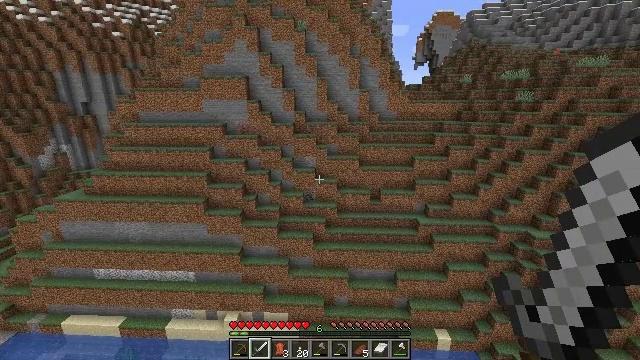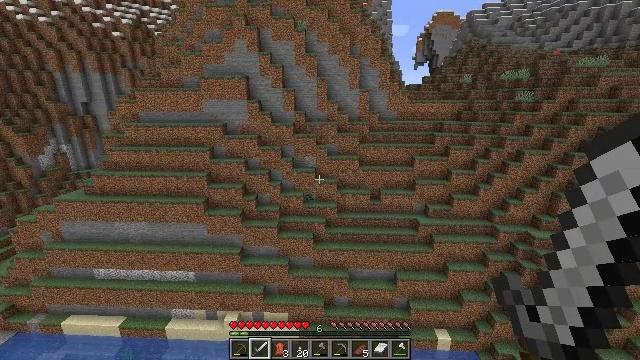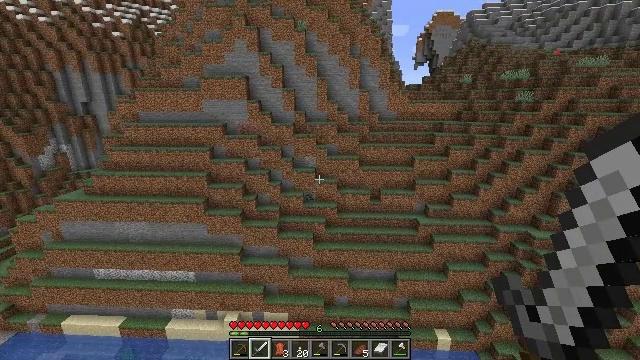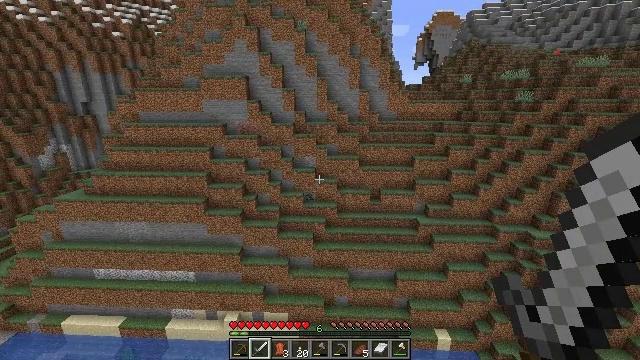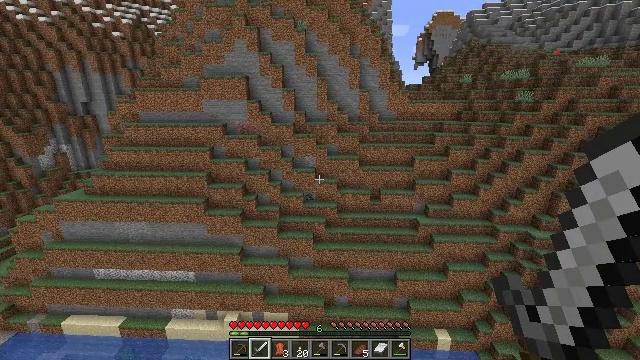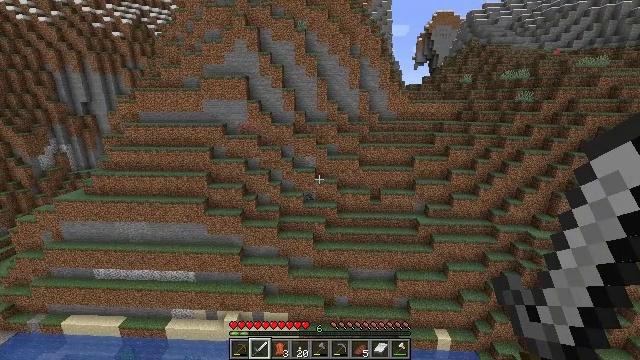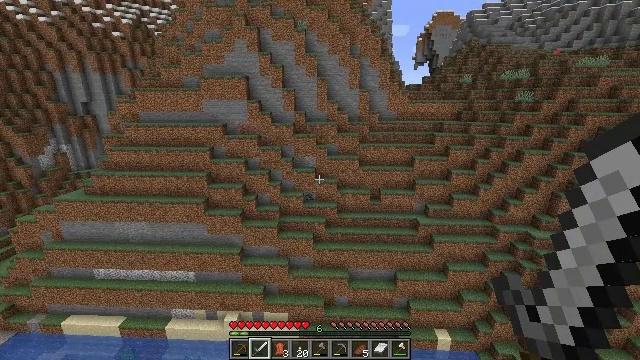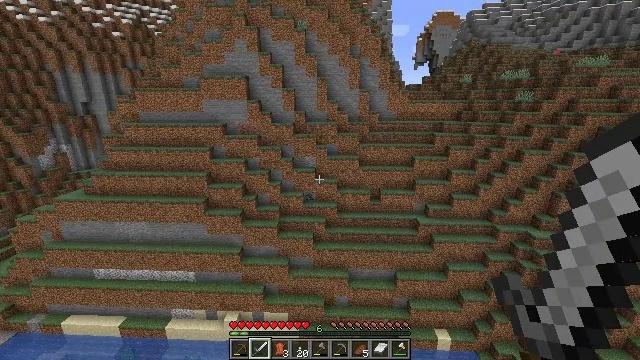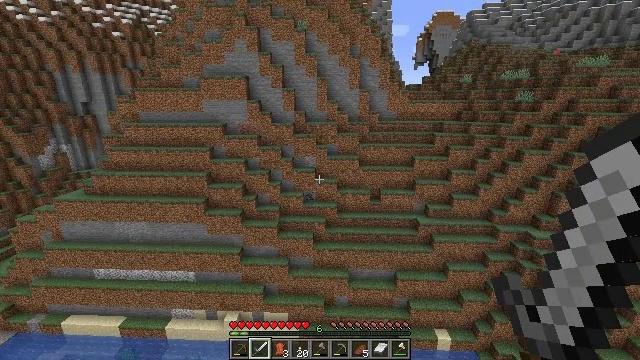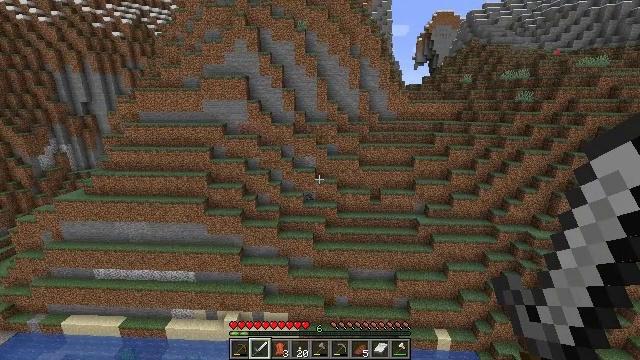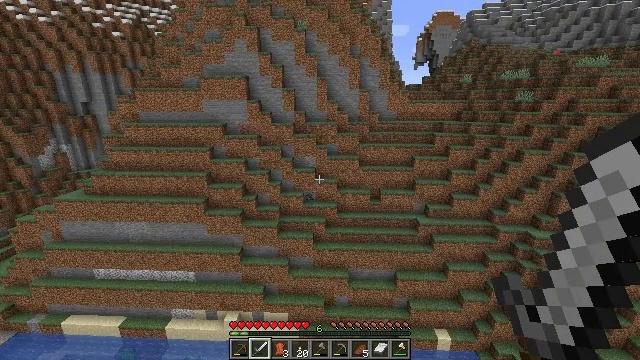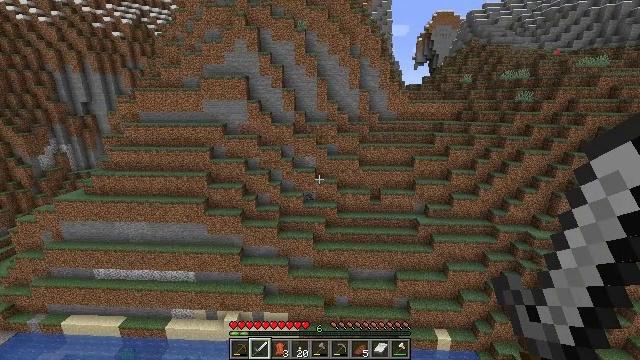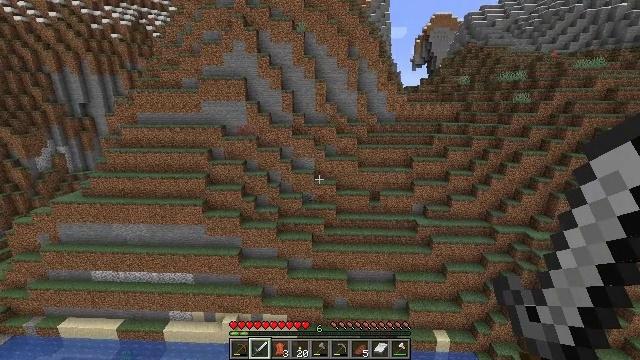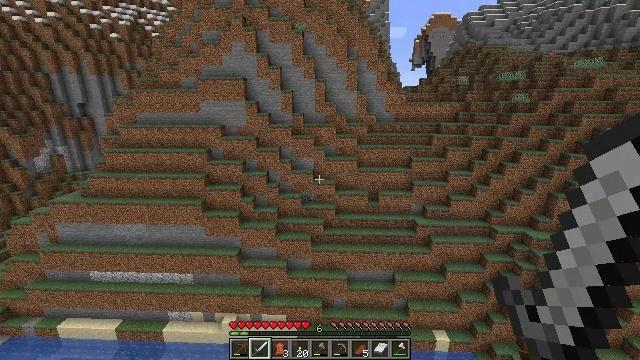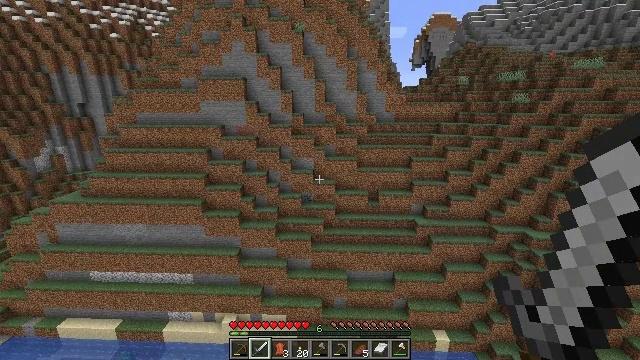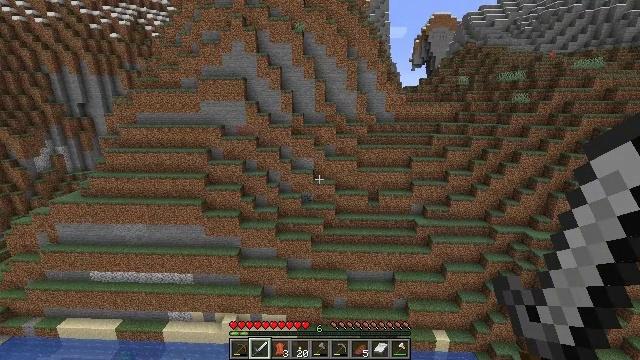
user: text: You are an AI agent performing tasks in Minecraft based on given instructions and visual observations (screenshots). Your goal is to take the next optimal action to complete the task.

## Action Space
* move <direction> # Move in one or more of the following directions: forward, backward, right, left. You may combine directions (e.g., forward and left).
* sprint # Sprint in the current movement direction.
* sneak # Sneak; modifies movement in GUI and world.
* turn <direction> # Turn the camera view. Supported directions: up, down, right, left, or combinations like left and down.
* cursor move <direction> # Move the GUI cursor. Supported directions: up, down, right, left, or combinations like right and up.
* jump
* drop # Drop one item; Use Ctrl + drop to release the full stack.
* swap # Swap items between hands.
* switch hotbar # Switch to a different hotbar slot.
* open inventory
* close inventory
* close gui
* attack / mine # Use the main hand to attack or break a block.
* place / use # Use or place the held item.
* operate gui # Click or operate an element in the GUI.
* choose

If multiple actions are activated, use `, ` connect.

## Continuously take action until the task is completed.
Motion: motion action
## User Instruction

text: Trim the tree by mining oak leaves.
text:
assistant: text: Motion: no_op
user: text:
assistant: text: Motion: no_op
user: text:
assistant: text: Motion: no_op
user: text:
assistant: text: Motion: no_op
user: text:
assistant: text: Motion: no_op
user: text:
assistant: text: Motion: no_op
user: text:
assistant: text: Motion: no_op
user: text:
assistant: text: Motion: no_op
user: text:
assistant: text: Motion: no_op
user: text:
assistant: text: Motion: no_op
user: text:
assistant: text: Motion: no_op
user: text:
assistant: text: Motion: no_op
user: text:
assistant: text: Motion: no_op
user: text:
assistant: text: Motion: no_op
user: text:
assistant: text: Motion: no_op
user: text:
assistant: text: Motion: no_op
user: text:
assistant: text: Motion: no_op
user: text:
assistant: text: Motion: no_op
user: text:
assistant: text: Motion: no_op
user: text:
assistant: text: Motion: no_op
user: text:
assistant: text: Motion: no_op
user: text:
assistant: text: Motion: no_op
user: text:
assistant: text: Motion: no_op
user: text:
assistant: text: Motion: no_op
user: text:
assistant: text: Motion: no_op
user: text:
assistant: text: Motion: no_op
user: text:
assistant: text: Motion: no_op
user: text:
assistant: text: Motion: no_op
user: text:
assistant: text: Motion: no_op
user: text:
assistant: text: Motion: no_op